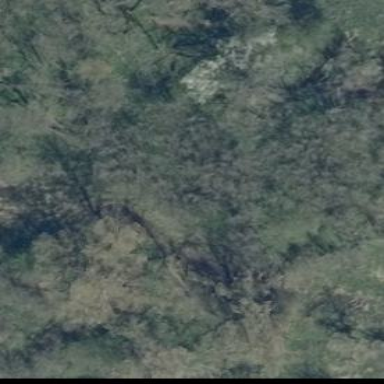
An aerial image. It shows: Beautiful woodland area.